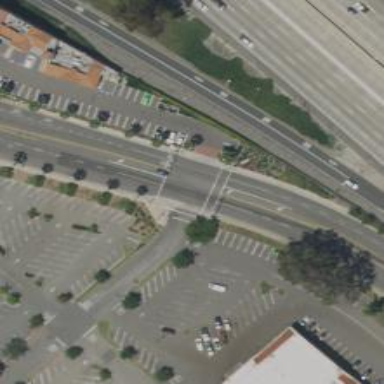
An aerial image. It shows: Footway with asphalt surface and marked with lines for crossing.